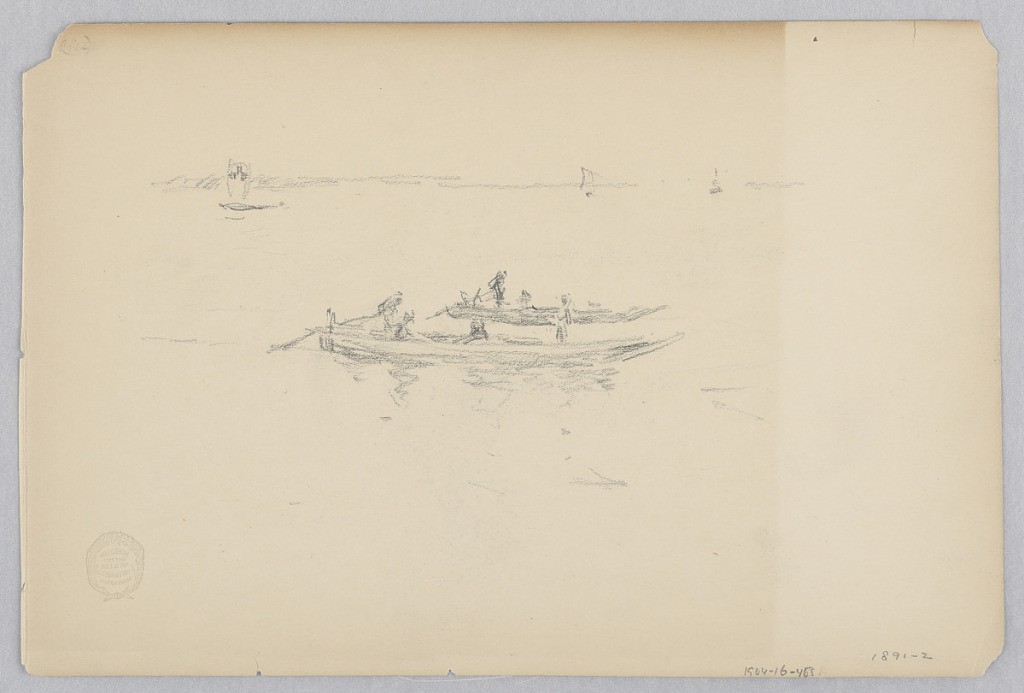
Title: Fishing boats, Japan
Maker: Robert Frederick Blum, American, 1857–1903
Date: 1891–1892
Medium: Pastel crayon on wove paper
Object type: Drawing
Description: Recto: Sketch of fishing boats on a river; Verso: Sketch of two female figures.